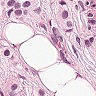
Metastatic tissue present: yes